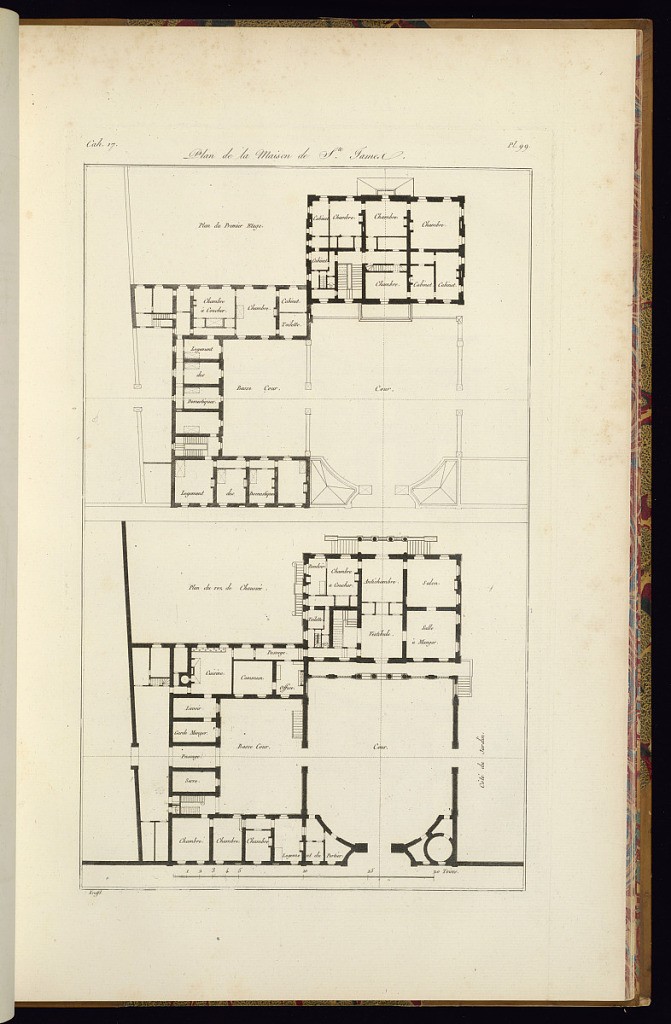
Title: Plan de la Maison de Ste. James
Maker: Jean-Charles Krafft, French, 1764 - 1833
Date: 1812
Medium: Etching and engraving on paper
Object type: Print
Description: Two architectural floor plans for a house. The plate is titled, signed, and numbered.